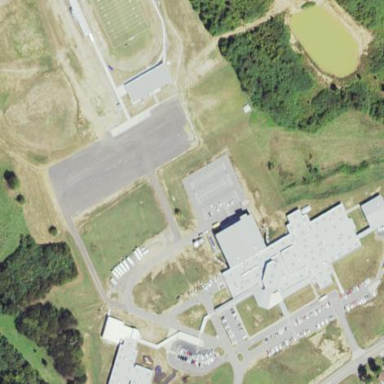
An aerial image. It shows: School.